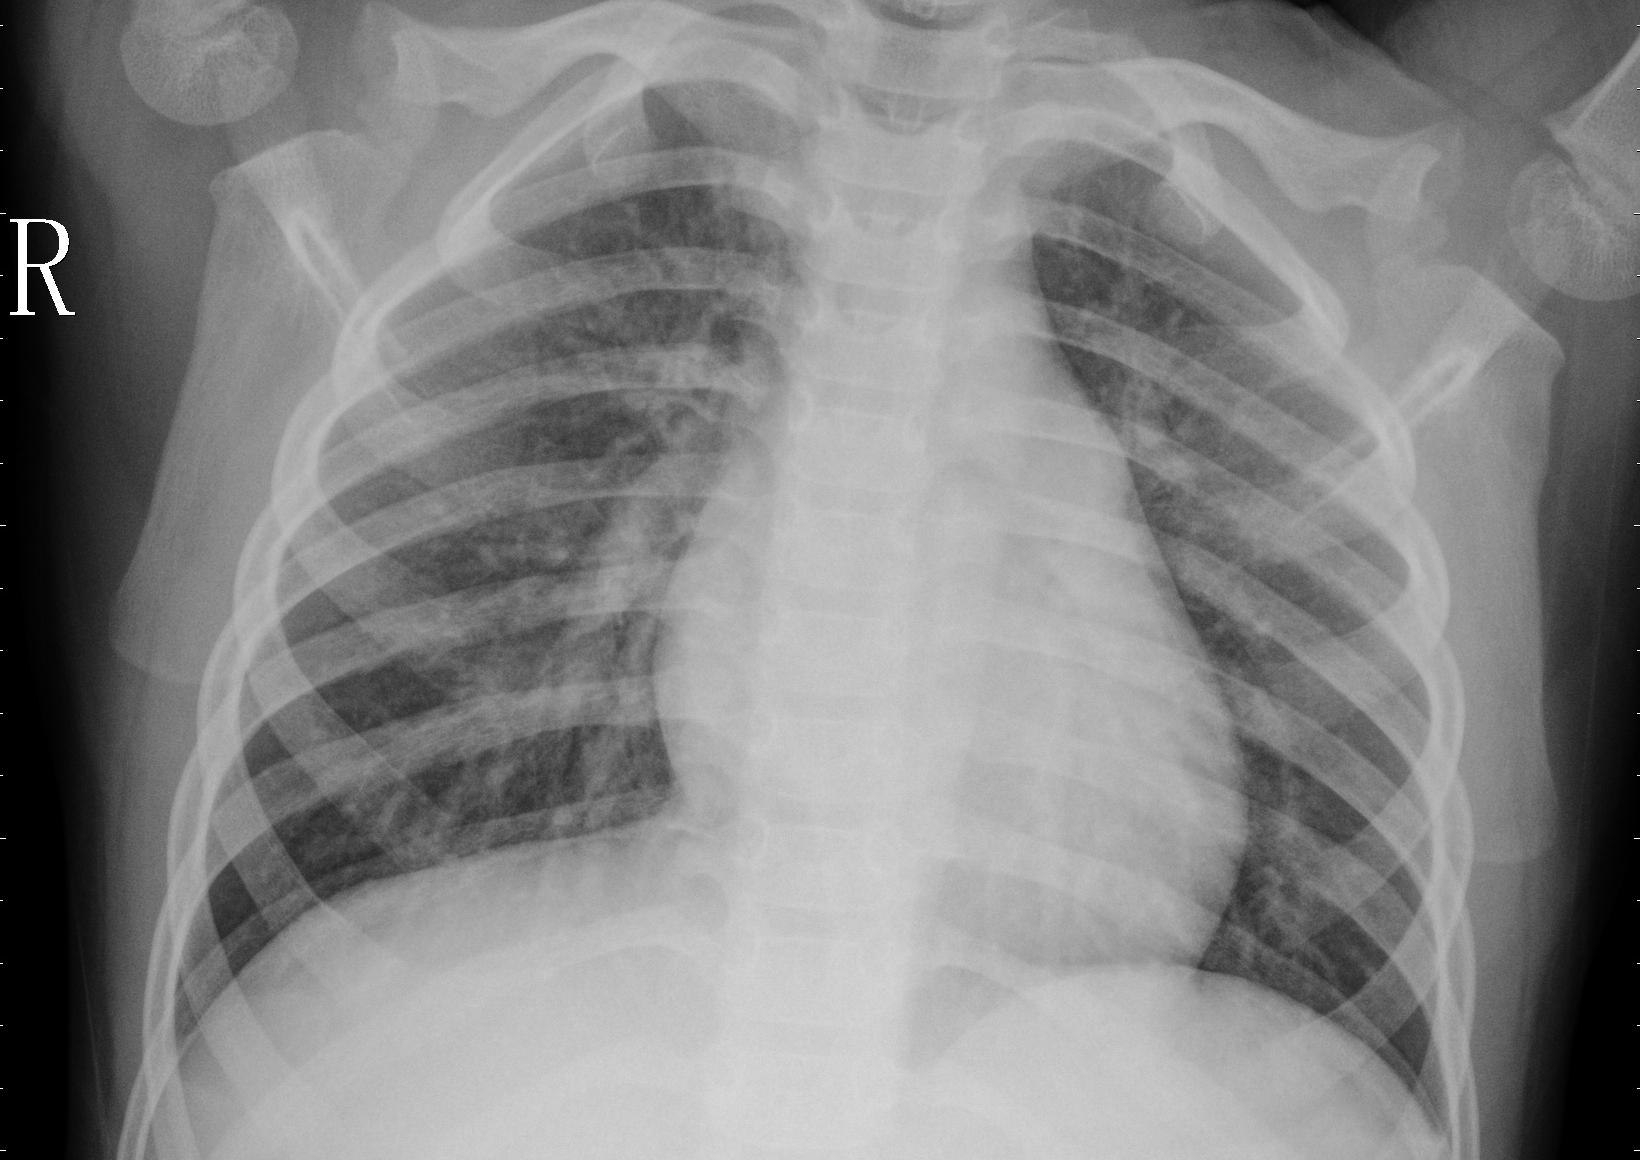
Diagnosis: PNEUMONIA